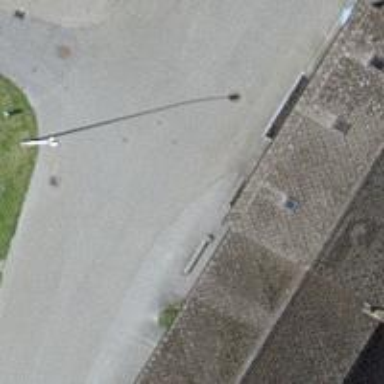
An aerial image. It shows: Set of steps on the road.